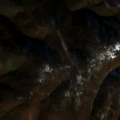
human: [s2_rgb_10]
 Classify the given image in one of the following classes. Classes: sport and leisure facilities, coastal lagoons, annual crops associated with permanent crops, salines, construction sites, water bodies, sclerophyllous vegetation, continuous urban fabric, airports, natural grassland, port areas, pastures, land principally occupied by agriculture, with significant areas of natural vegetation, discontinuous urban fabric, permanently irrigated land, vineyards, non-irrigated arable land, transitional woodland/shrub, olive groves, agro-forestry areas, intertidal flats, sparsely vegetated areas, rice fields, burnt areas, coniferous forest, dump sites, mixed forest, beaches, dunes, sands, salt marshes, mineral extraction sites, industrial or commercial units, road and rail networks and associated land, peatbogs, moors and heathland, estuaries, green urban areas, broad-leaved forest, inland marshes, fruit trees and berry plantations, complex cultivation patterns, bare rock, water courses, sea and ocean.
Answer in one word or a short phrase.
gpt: land principally occupied by agriculture, with significant areas of natural vegetation, broad-leaved forest